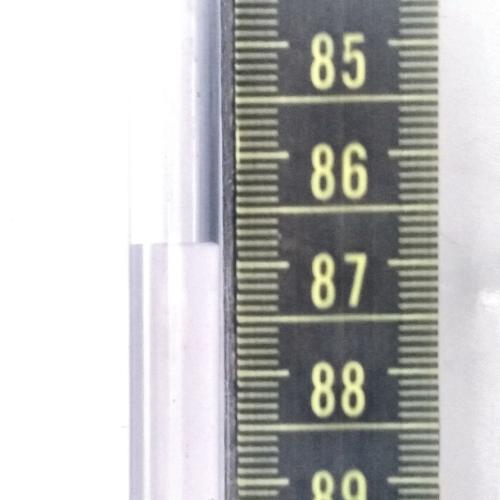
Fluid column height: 86.8 cm